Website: home-depot
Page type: delivery-shipping
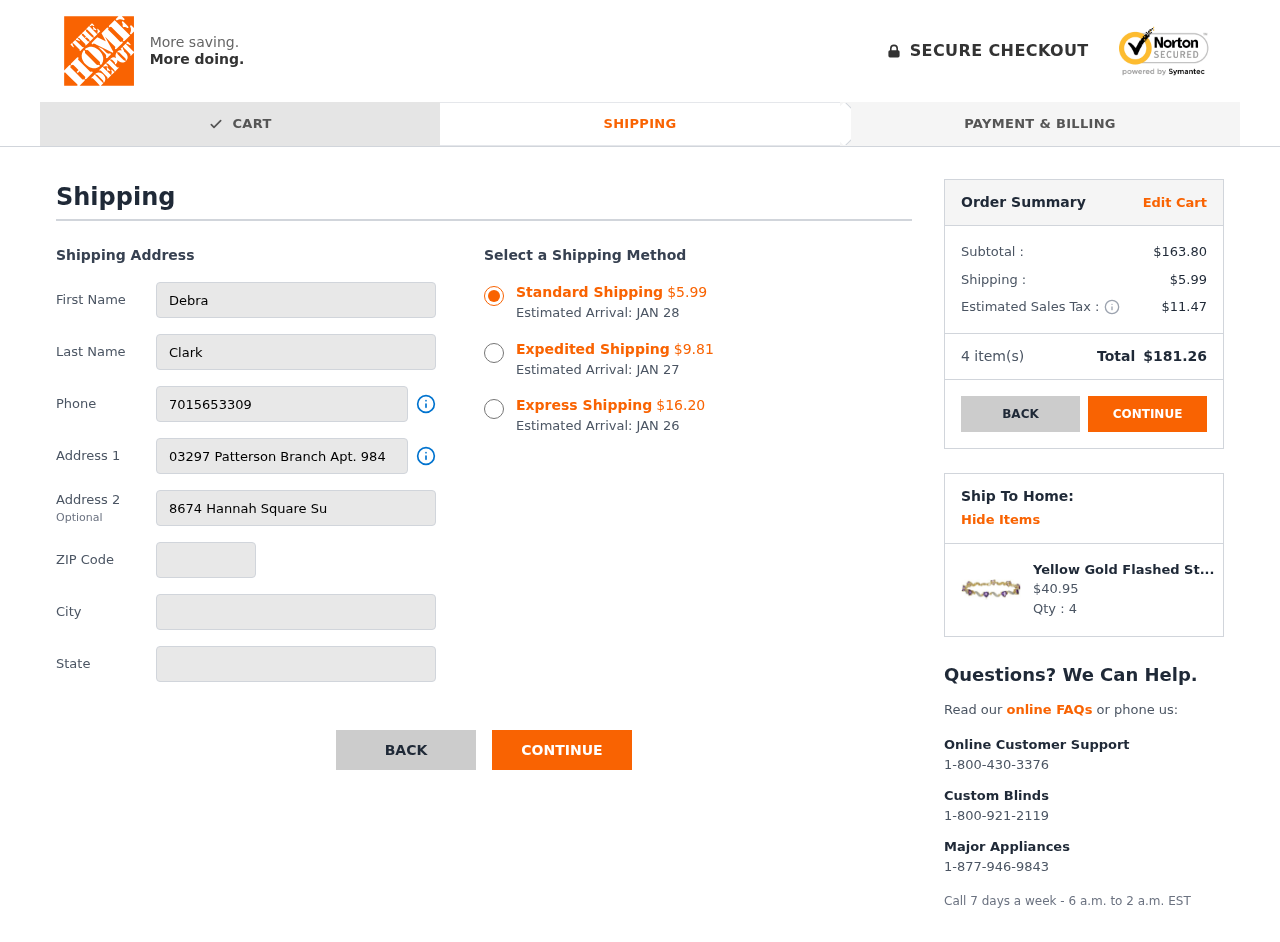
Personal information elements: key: PII_CITY
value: West Valerieton
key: PII_FIRSTNAME
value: Debra
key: PII_LASTNAME
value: Clark
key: PII_PHONE
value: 7015653309
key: PII_POSTCODE
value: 63445
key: PII_STATE
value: South Dakota
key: PII_STREET
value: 03297 Patterson Branch Apt. 984
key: PII_STREET2
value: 8674 Hannah Square Suite 941
Product elements: key: PRODUCT1_NAME
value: Yellow Gold Flashed Sterling Silver Amethyst and Diamond Accent Heart Wave Bracelet, 7.25"
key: PRODUCT1_PRICE
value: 40.95
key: PRODUCT1_QUANTITY
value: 4
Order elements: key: ORDER_SHIPPING_COST_STANDARD
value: $5.99
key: ORDER_DELIVERY_DATE
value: JAN 28
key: ORDER_SHIPPING_COST_EXPEDITED
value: $9.81
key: ORDER_DELIVERY_DATE_EXPEDITED
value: JAN 27
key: ORDER_SHIPPING_COST_EXPRESS
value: $16.20
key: ORDER_DELIVERY_DATE_EXPRESS
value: JAN 26
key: ORDER_SUBTOTAL
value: $163.80
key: ORDER_SHIPPING_COST
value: $5.99
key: ORDER_TAX
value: $11.47
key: ORDER_NUM_ITEMS
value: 4
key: ORDER_TOTAL
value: $181.26